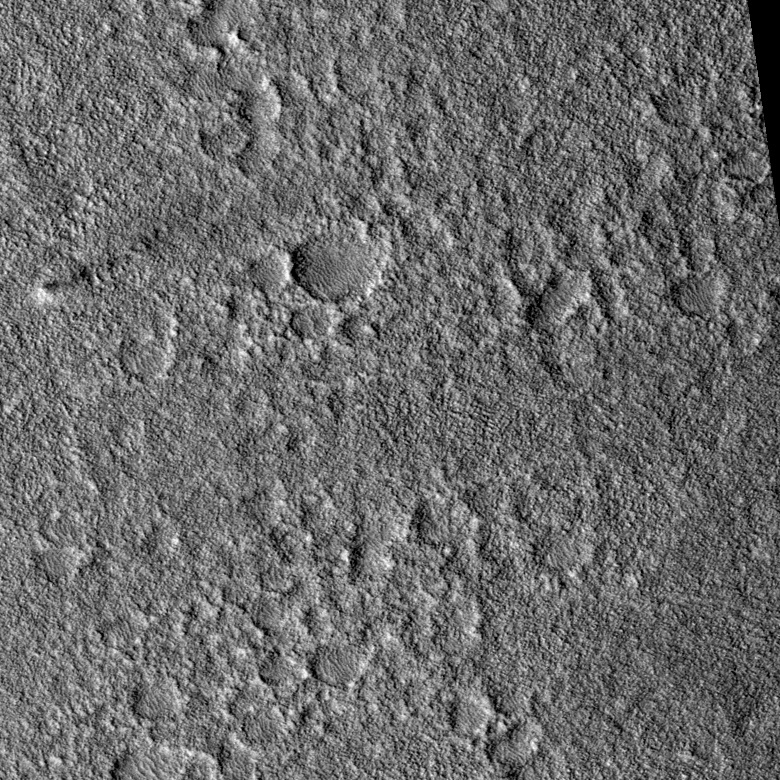
Label: dustdevil